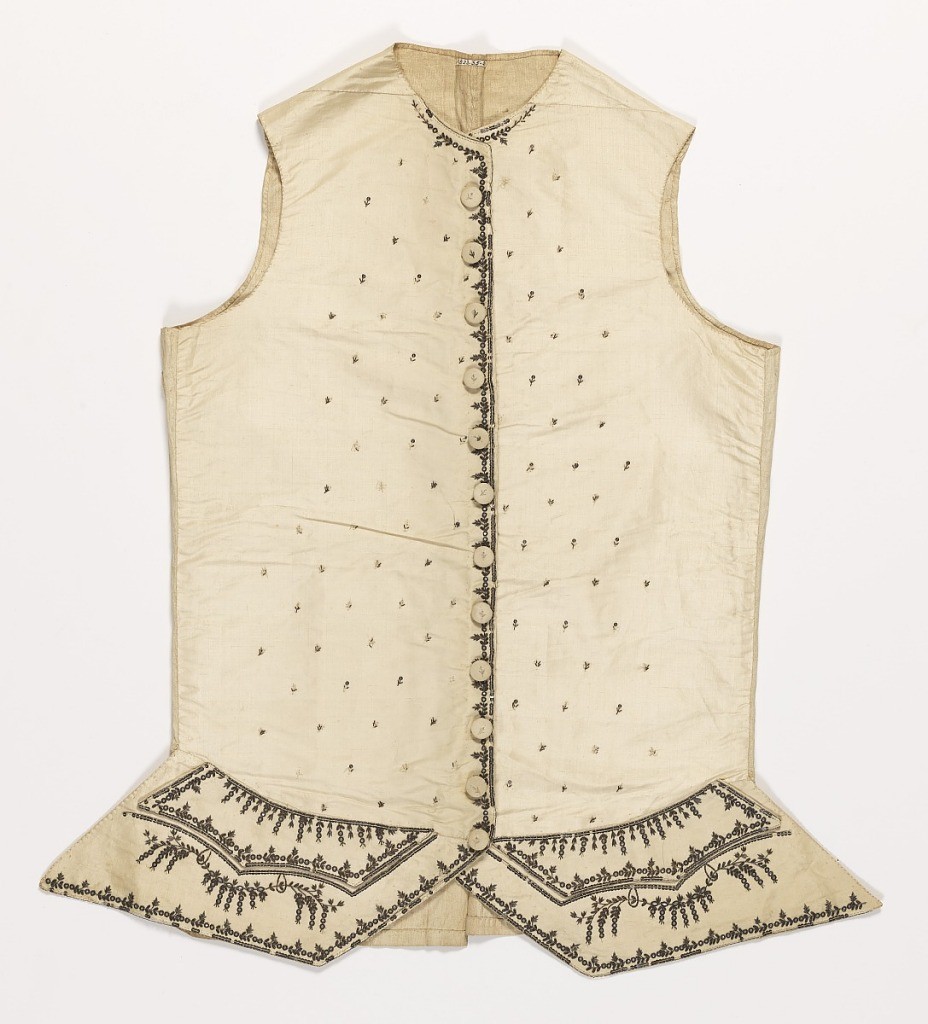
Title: Waistcoat
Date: late 18th century
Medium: silk, metal thread, sequins, pailettes, clear glass Technique: embroidered
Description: Gentleman's waistcoat of white silk grosgrain embroidered in a highly conventionalized delicate floral design, with silver thread, sequins, and bits of clear glass.